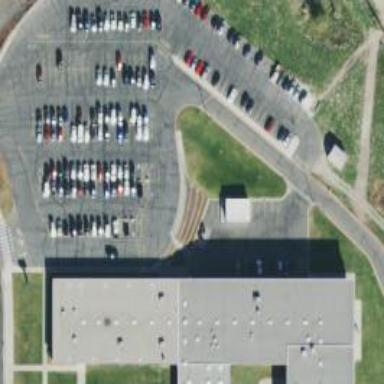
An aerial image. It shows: Parking space is available.